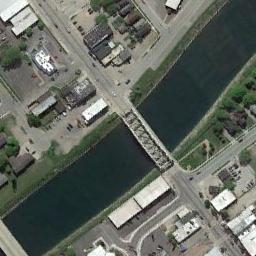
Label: bridge